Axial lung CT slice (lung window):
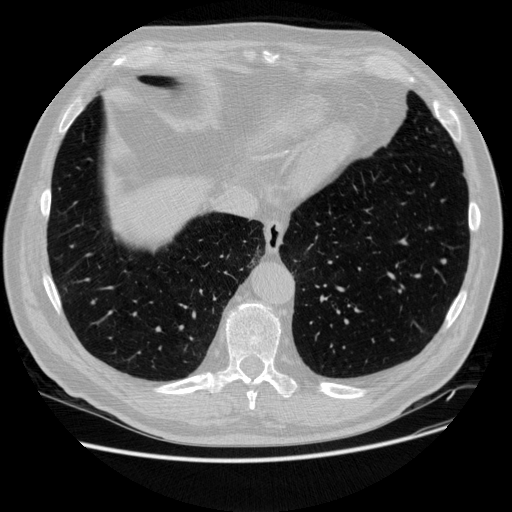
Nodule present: yes
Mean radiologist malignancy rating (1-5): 2